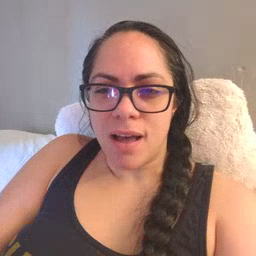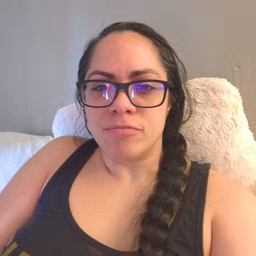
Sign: pizza